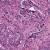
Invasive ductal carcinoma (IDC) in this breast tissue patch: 1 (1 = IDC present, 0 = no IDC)